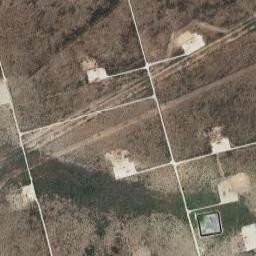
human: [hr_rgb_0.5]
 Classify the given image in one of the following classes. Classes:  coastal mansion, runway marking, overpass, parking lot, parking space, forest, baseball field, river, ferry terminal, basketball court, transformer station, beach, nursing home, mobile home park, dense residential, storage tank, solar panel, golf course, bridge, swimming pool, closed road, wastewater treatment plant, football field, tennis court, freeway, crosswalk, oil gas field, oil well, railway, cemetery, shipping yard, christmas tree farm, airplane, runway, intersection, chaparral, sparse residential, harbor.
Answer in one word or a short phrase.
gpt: oil gas field